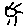
Label: sun